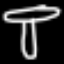
Label: mushroom